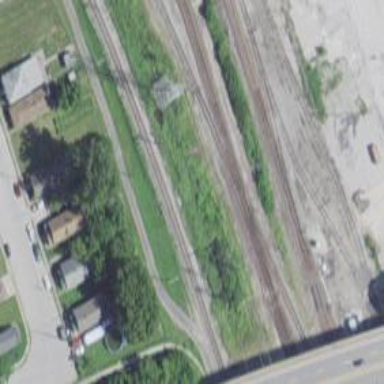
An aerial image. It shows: Railway crossing.